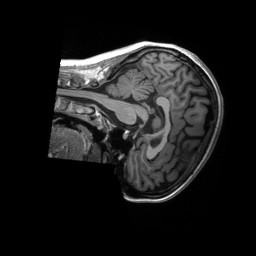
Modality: T1w
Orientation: sagittal
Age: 21
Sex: female
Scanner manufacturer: siemens
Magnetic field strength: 3 T
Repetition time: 2.3 s
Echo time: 0.00232 s